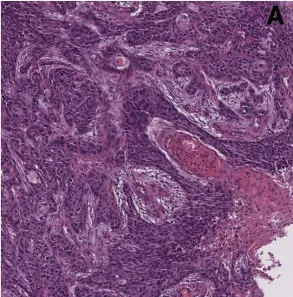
Histologic specimen of carcinoma ex pleomorphic adenoma of the parotid. Image shows the poorly differentiated malignant epithelial component in pleomorphic adenoma (A).
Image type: pathology (h&e)